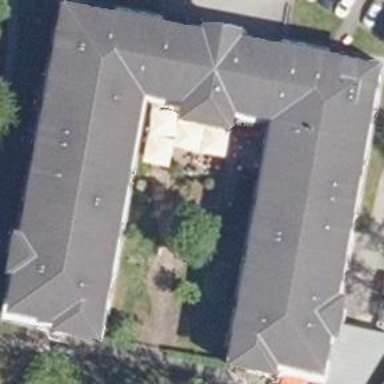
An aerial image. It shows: Building.